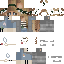
A female human skin with medium skin, wearing brown long hair dressed in a blue hoodie and brown pants, featuring a closed mouth.